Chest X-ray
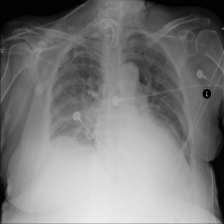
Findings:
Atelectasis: negative
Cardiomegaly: negative
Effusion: negative
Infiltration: positive
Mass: negative
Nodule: negative
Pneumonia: negative
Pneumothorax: negative
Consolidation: negative
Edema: negative
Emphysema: negative
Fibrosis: negative
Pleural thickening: negative
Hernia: negative